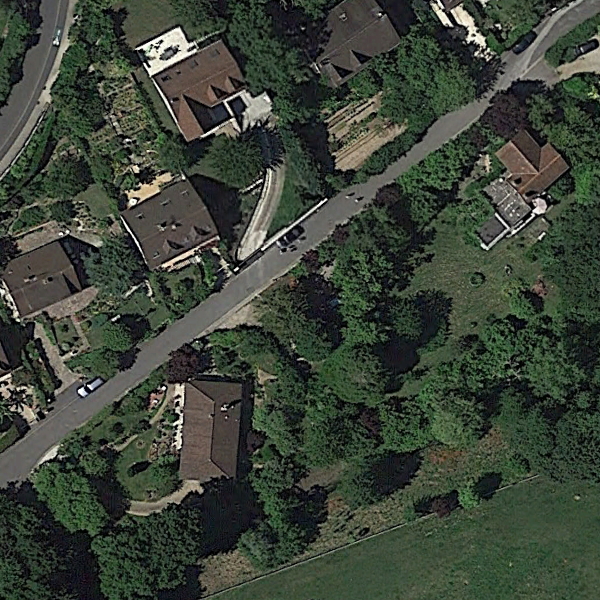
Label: MediumResidential